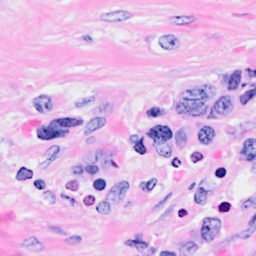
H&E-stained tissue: Breast